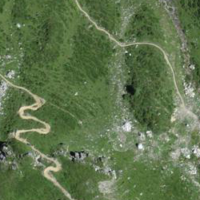
EUNIS habitat code: 26
Species observed at this site:
Parnassia palustris